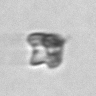
Label: Pyramimonas_longicauda